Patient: sex M, age 54
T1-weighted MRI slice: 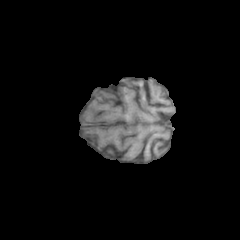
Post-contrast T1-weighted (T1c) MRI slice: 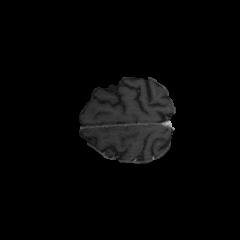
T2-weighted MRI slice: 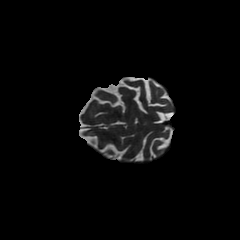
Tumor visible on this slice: no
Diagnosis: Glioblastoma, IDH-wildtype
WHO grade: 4